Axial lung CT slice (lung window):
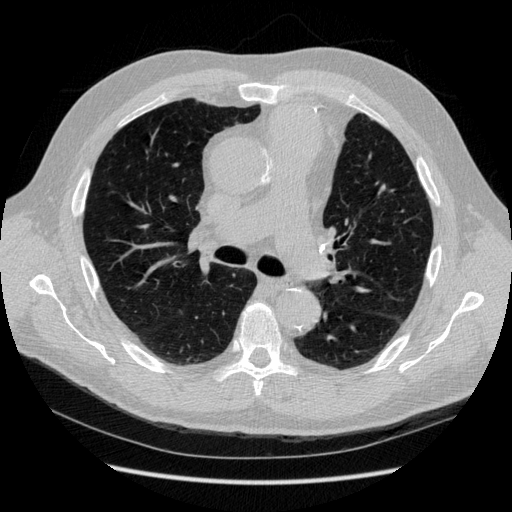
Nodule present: no